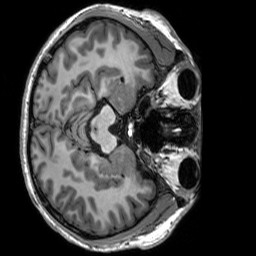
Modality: T1w
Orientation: axial
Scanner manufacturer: siemens
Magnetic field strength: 3 T
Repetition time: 2.3 s
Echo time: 0.00302 s